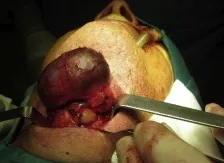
Dissection of the cyst; d.
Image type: medical_photograph (other_medical_photograph)